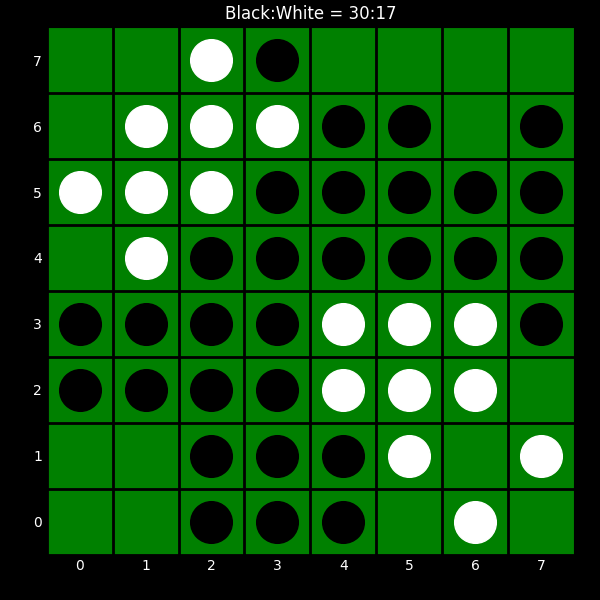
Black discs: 30
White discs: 17